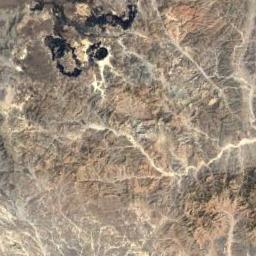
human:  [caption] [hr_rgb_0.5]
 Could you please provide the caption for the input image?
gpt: There is the mountain of uneven .

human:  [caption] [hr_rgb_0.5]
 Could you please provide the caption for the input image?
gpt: The mountain is consist of the bare land .

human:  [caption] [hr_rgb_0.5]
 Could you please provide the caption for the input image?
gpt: The folded mountain consists of a number of small ridges and valleys .

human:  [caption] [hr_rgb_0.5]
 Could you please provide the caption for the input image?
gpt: The vegetation coverage of the mountains is low .

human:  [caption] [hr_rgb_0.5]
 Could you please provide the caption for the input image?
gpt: There are some rocks and cracks on the brown mountain .